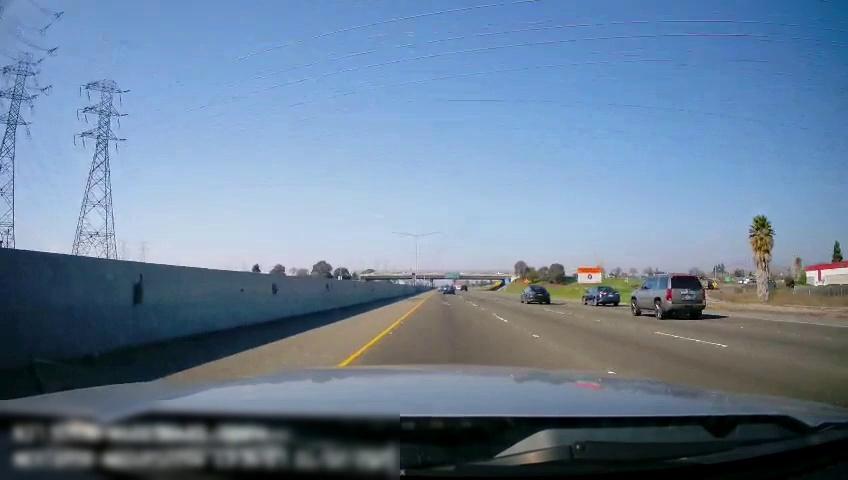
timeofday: Day
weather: Sunny
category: Drivable Space
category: Vehicles | Car
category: Vehicles | SUV
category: Vehicles | Car
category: Vehicles | Car
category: Lanes | Current Lane
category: Lanes | Current Lane
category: Lanes | Alternate Lane
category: Lanes | Alternate Lane